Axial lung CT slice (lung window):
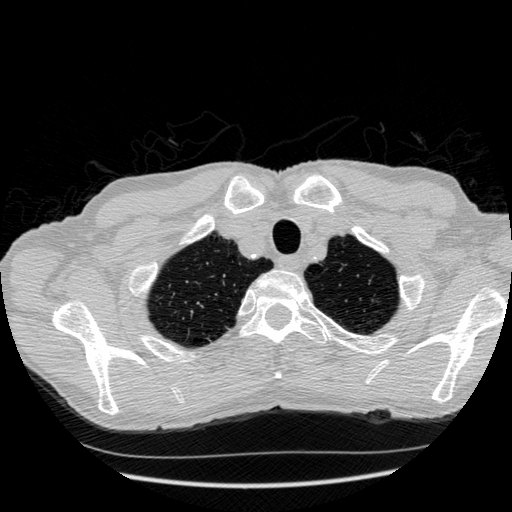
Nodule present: no